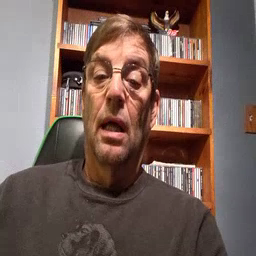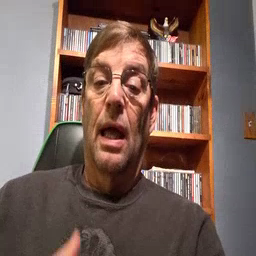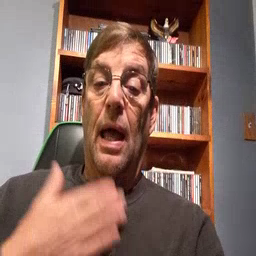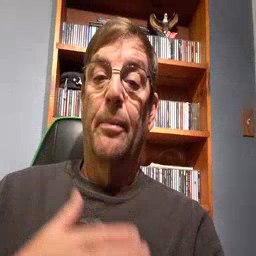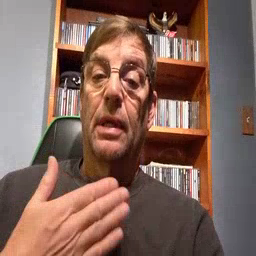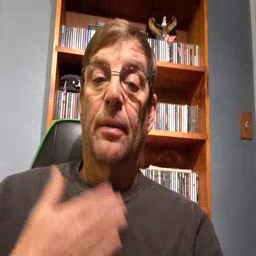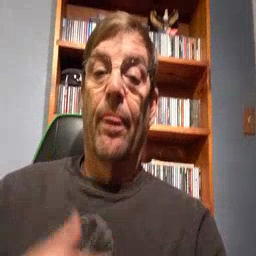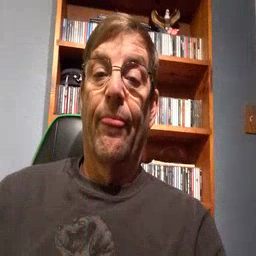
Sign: happy